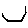
Label: hexagon